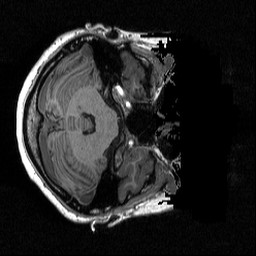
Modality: T1w
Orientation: axial
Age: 23
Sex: female
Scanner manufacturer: siemens
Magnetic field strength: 3 T
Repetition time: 2.3 s
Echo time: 0.00298 s